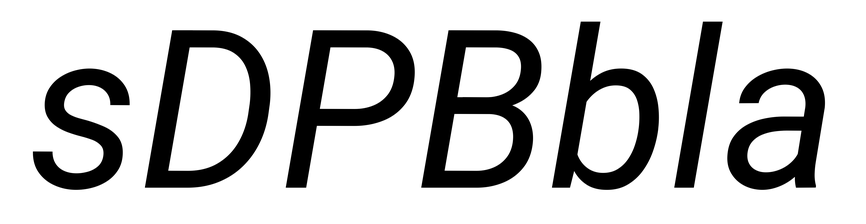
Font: Roboto-Italic_Italic